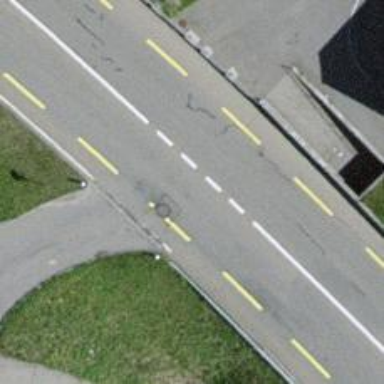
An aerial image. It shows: Secondary road with asphalt surface and designated cycle lane.